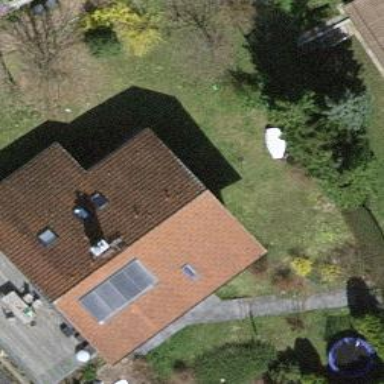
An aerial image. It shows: Simple and straightforward house.